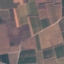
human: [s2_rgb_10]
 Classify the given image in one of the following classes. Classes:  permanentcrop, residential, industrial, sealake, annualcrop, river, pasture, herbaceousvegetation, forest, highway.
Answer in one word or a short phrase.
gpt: PermanentCrop